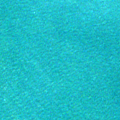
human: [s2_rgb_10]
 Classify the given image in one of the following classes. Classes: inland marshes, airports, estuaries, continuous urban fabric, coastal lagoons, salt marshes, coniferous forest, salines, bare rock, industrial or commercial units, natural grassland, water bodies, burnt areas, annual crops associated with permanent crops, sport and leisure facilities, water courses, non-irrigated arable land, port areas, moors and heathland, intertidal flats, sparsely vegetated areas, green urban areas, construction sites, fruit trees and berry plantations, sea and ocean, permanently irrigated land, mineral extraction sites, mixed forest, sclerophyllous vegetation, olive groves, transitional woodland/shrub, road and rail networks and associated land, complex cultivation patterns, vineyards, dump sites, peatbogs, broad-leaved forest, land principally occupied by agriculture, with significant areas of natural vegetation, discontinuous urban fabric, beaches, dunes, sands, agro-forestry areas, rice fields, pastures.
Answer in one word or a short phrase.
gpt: sea and ocean